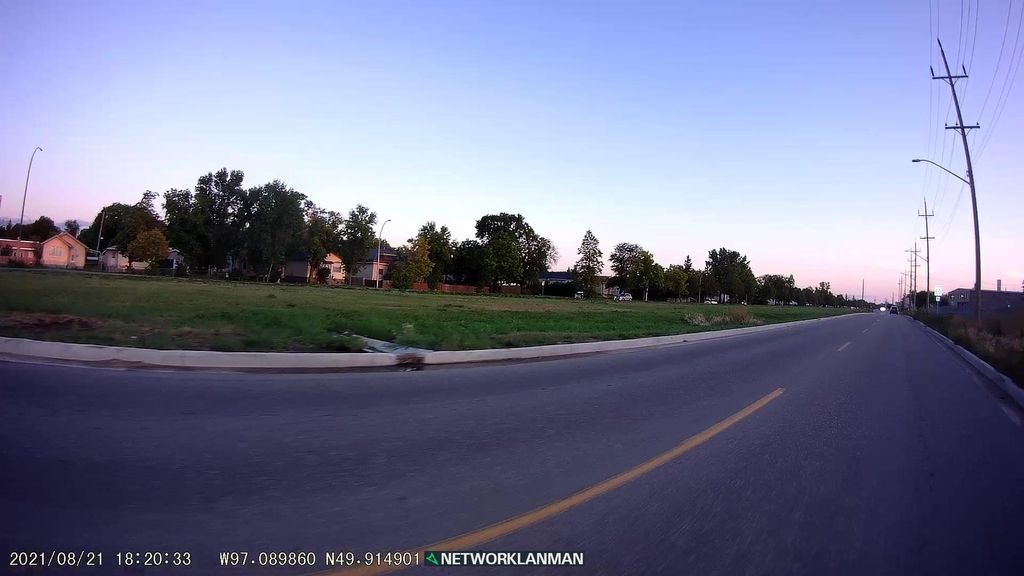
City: winnipeg